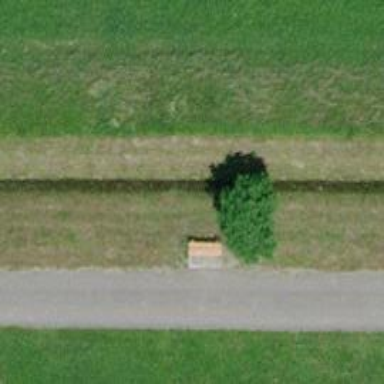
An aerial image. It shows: Brown bench.